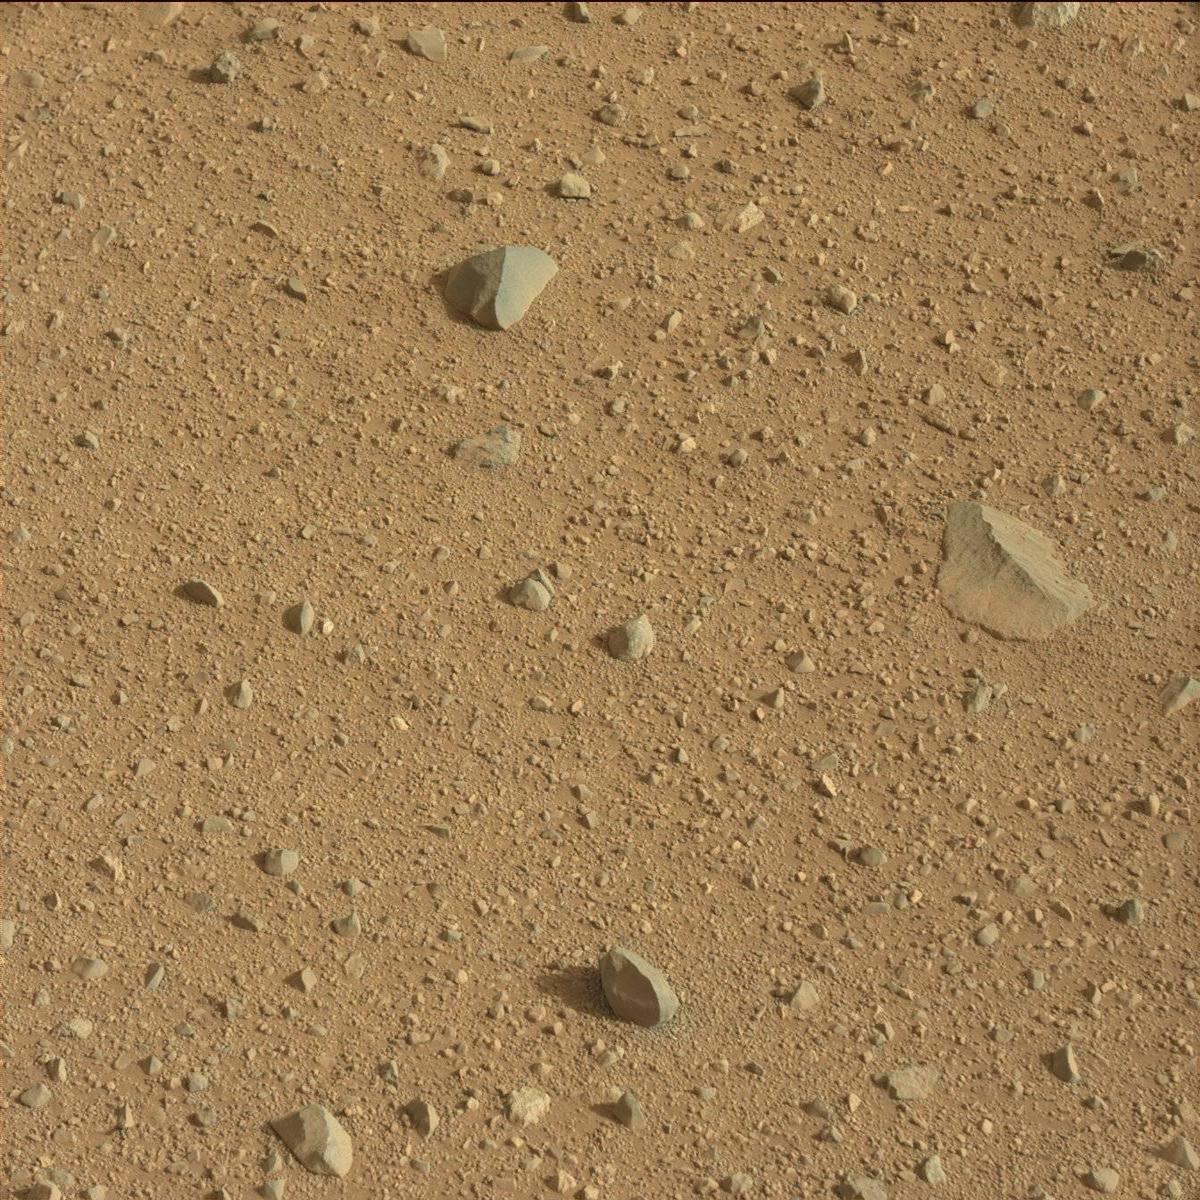
Terrain classes present: Bedrock, Rock, Sand / Soil